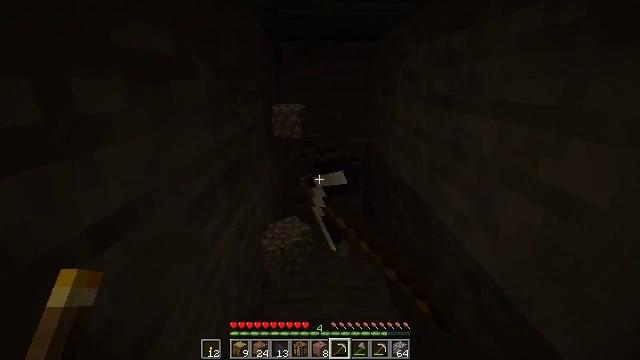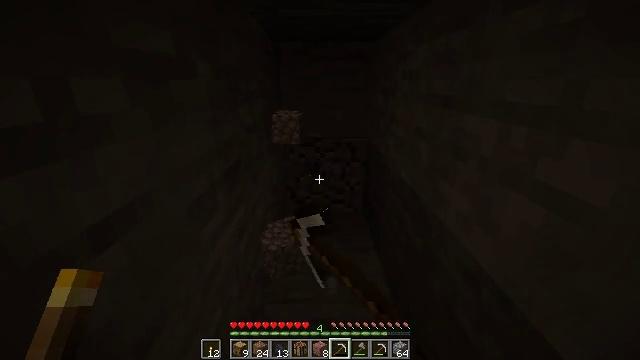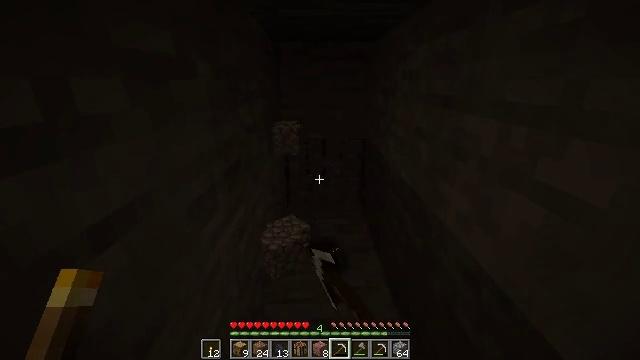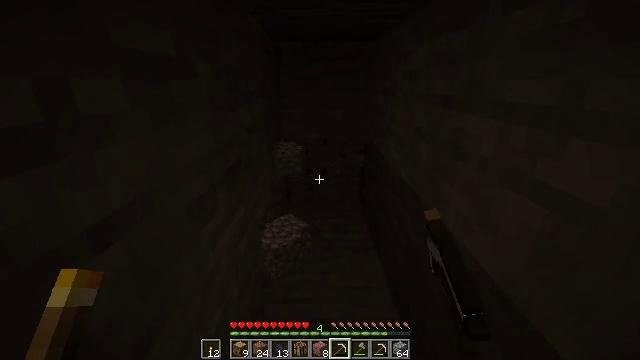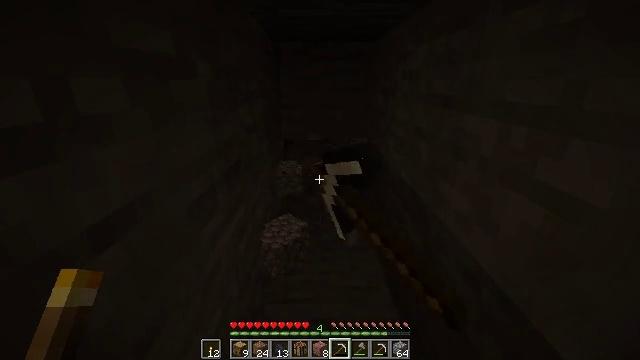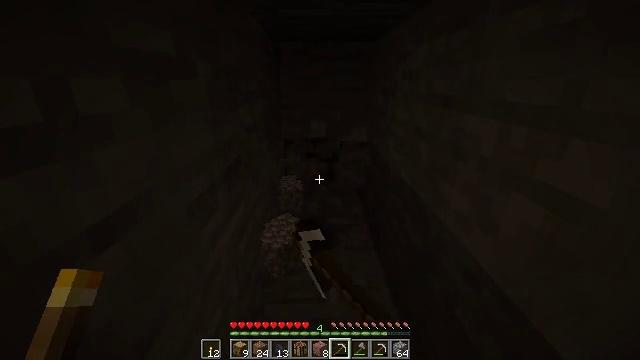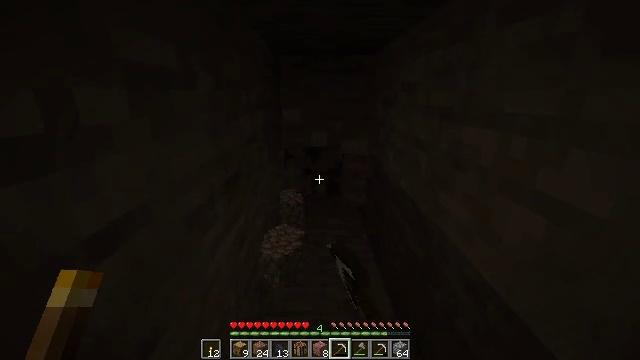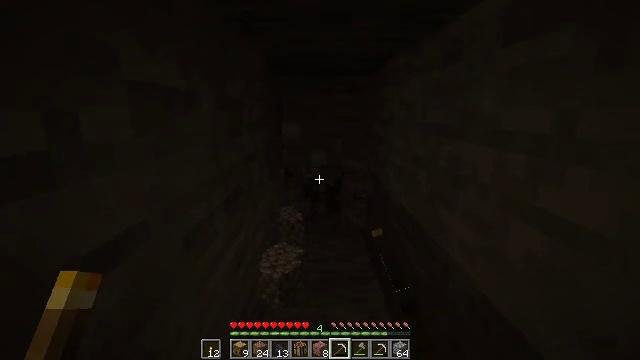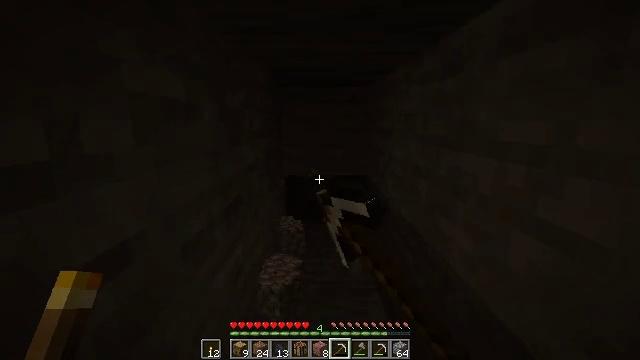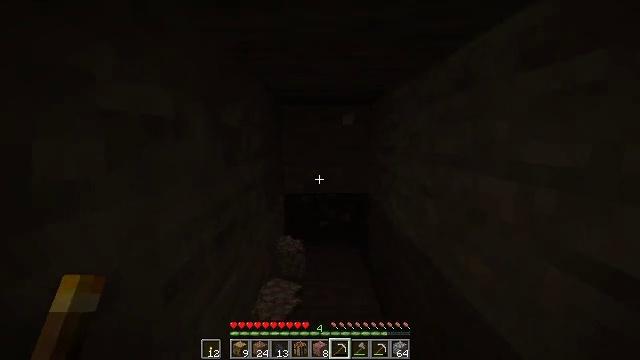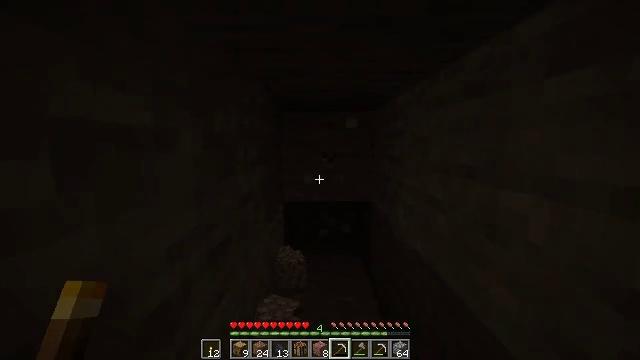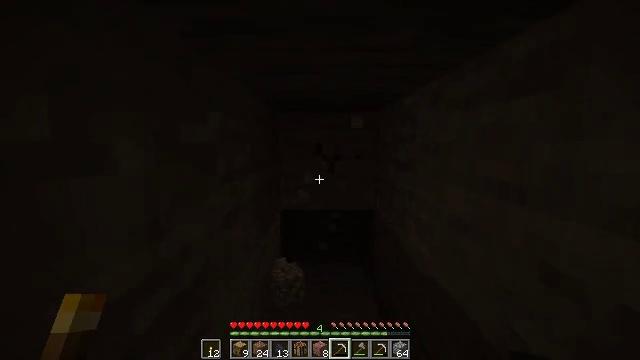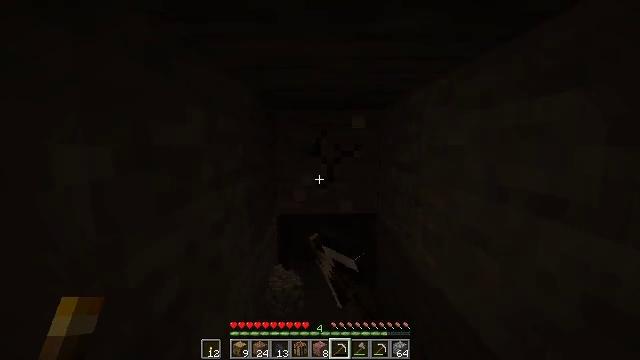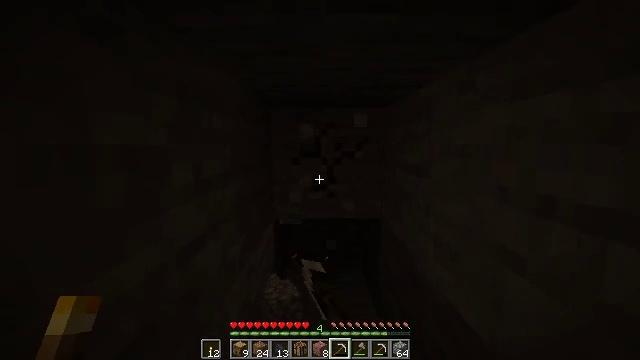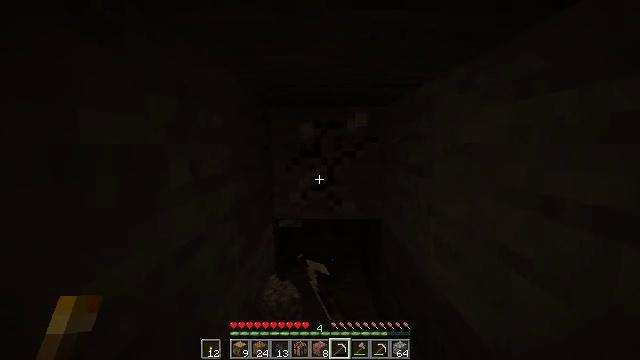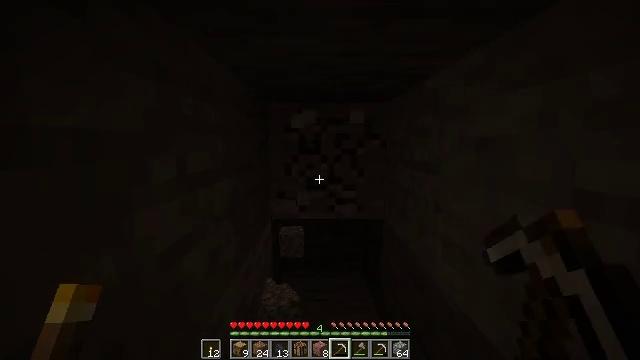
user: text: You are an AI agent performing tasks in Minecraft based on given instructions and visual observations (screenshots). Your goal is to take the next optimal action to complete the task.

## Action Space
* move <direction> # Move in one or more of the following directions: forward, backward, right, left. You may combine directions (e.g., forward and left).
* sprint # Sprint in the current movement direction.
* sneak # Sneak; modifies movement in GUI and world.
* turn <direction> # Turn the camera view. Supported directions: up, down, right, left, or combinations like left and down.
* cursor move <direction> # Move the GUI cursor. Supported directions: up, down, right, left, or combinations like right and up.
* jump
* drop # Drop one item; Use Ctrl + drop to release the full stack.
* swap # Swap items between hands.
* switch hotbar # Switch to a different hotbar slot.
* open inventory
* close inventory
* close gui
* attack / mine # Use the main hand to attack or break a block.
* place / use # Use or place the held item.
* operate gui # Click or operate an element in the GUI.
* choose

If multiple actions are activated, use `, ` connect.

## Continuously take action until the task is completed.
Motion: motion action
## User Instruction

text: Harvest stone in the caves.
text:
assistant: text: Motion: attack / mine
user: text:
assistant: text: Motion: attack / mine
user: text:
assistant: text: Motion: attack / mine
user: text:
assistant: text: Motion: attack / mine
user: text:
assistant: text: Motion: attack / mine
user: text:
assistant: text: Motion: turn up, attack / mine
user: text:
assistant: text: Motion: turn up, attack / mine
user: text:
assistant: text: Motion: turn up, attack / mine
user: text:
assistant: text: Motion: move forward, turn up, attack / mine
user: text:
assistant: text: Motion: move forward, turn up, attack / mine
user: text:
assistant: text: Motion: move forward, attack / mine
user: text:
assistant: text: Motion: move forward, attack / mine
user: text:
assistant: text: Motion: attack / mine
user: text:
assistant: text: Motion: attack / mine
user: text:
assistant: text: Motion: attack / mine
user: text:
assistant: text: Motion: attack / mine
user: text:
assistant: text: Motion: attack / mine
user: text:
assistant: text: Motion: attack / mine
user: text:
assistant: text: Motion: attack / mine
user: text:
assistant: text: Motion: attack / mine
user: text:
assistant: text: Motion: attack / mine
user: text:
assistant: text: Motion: attack / mine
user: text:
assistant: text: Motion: attack / mine
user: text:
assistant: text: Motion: move forward, turn down, attack / mine
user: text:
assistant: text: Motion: move forward, turn down, attack / mine
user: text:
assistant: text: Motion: move forward, attack / mine
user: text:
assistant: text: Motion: move forward, attack / mine
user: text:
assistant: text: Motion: attack / mine
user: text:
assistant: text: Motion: attack / mine
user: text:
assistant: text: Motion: attack / mine